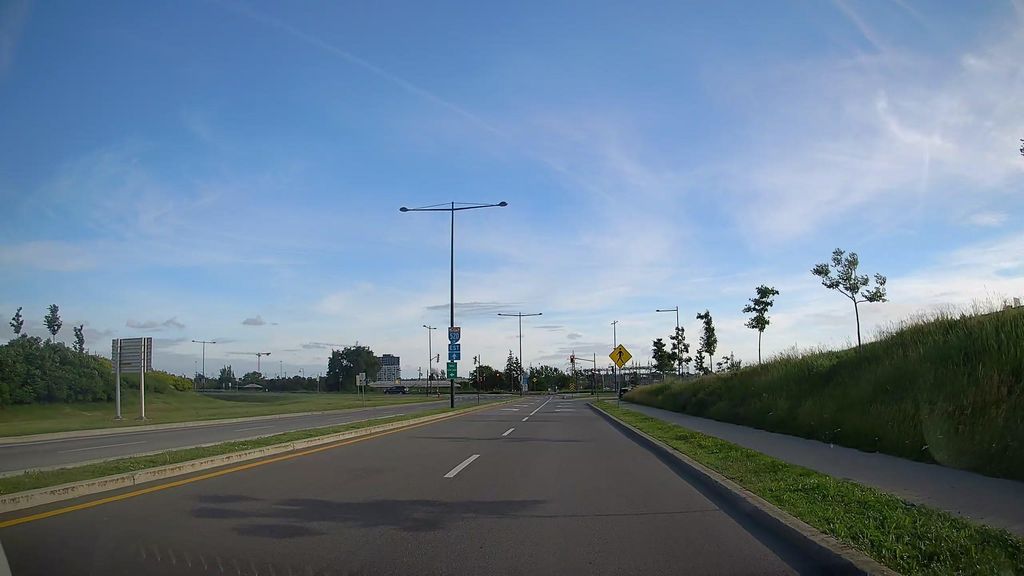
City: montreal